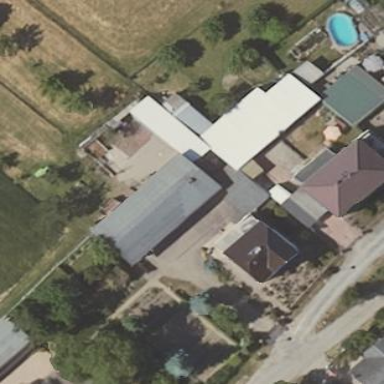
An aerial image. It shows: Shed.